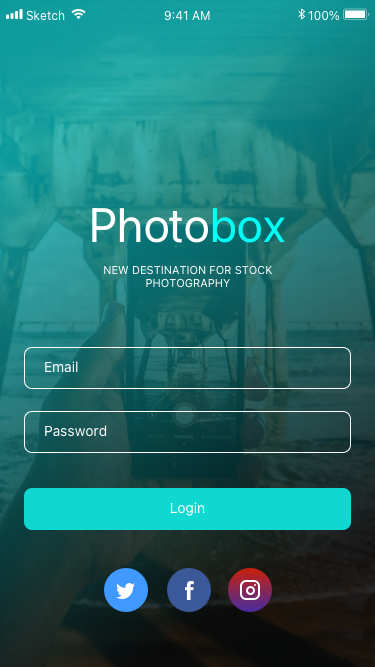
Text in this UI design:
Login
Password
Email
NEW DESTINATION FOR STOCK PHOTOGRAPHY
Photobox